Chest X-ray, PA view. Patient: 51 years old, sex F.
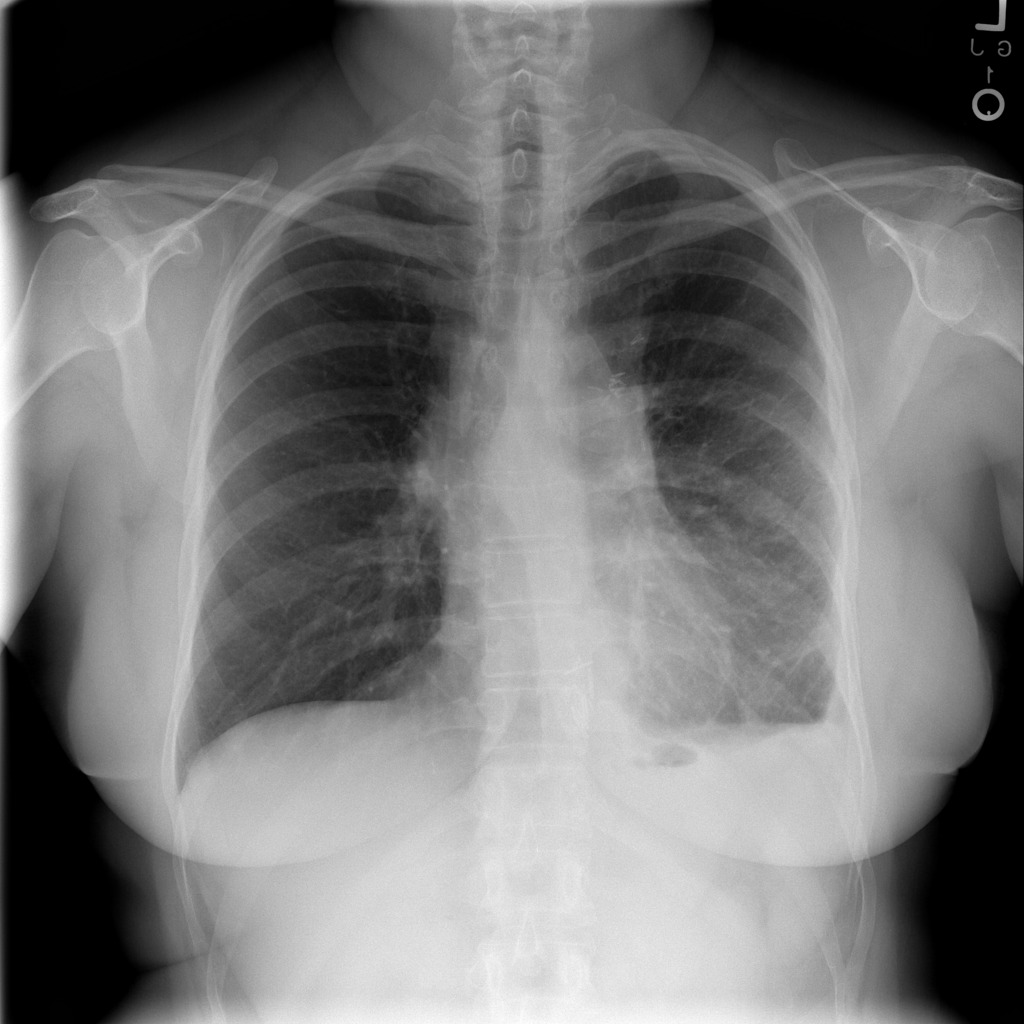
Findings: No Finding